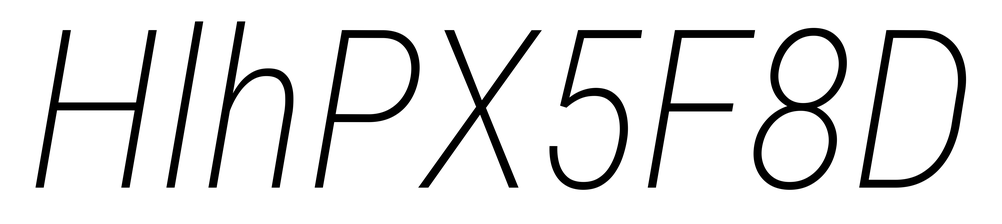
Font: Roboto-Italic_Condensed_ExtraLight_Italic